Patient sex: M
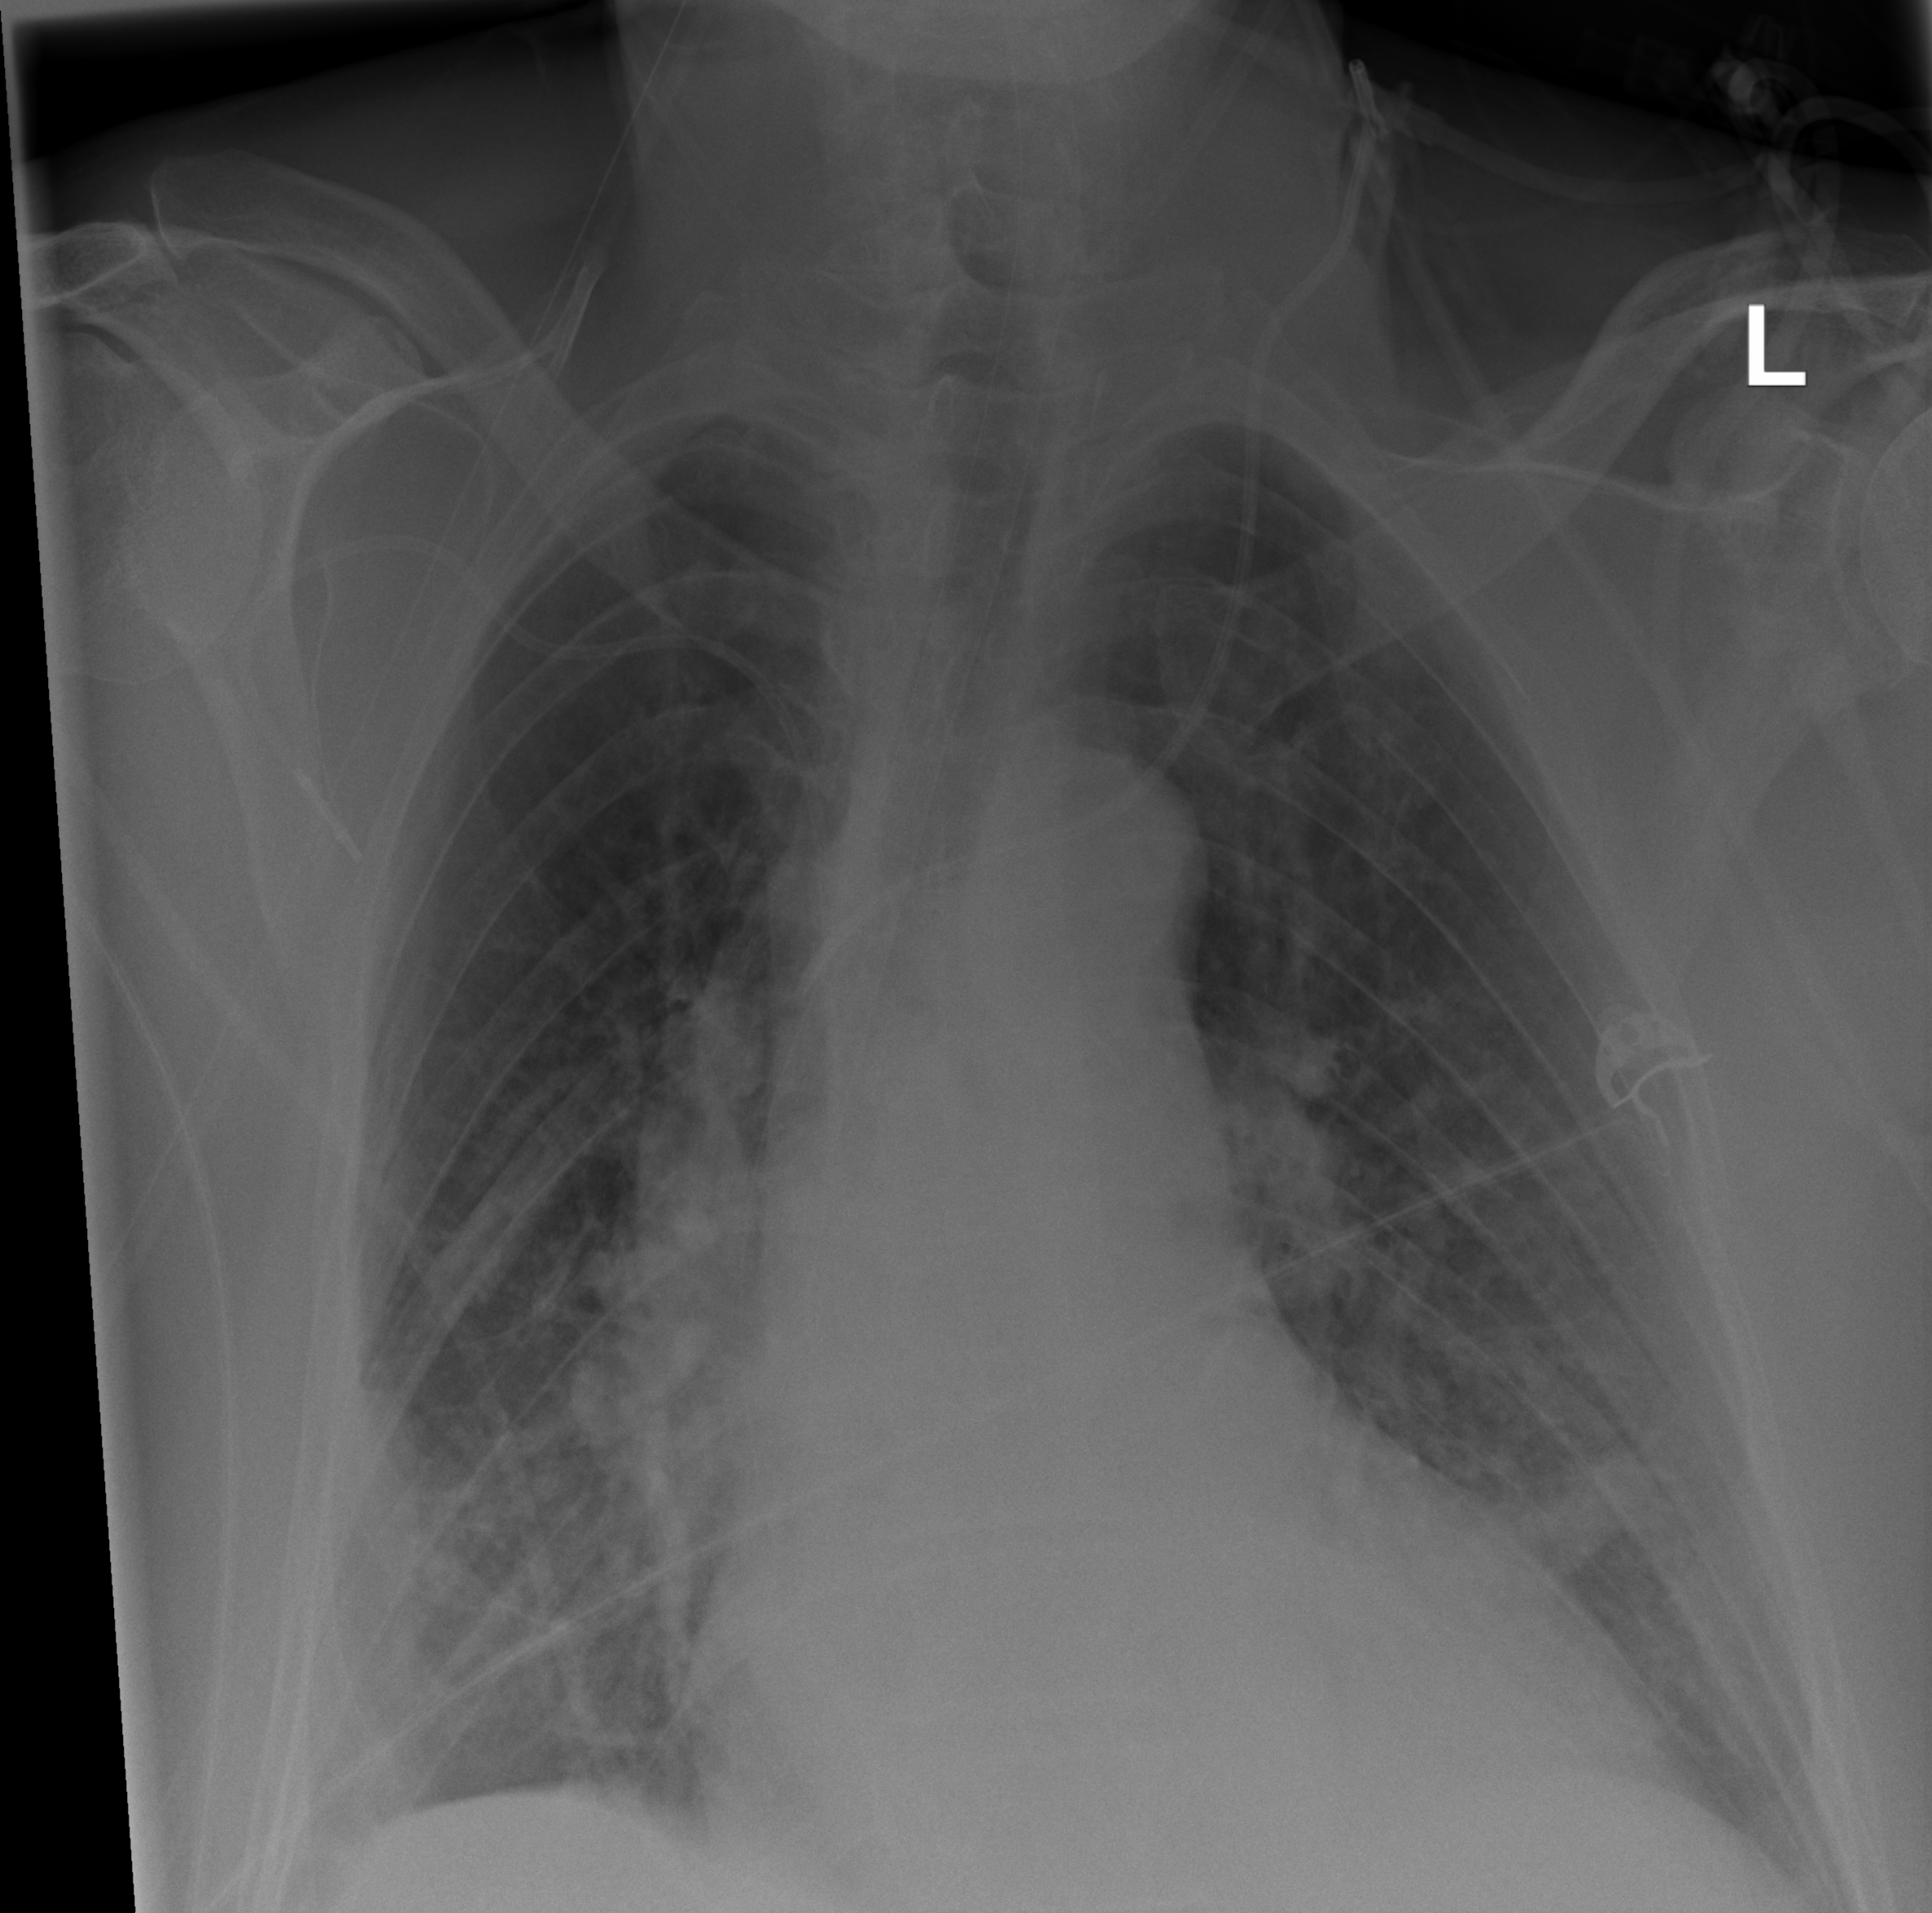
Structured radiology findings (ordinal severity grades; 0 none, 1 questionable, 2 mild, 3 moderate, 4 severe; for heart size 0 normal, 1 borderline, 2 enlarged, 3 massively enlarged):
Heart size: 2
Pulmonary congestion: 2
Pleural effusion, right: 2
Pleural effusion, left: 0
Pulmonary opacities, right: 2
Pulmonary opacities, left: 0
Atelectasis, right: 2
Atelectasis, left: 2